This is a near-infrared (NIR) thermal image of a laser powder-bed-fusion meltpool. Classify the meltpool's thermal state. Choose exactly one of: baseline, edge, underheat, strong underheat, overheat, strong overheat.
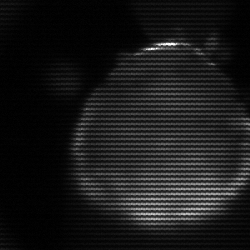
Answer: edge